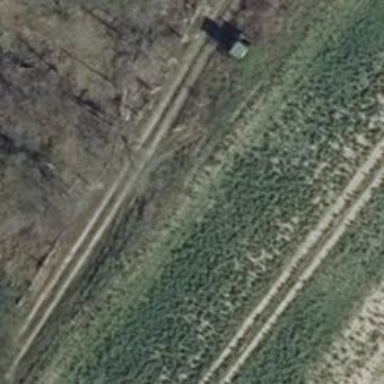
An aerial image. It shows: Track with ground surface. The track type is grade 5.